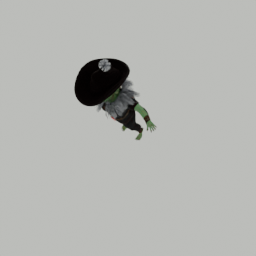
Label: people